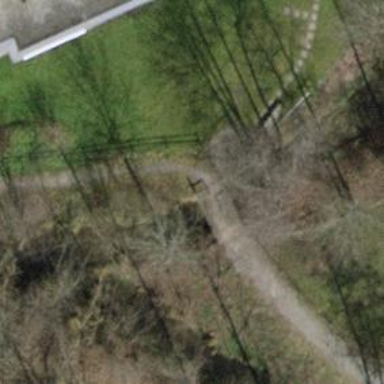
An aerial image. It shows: Footway bridge with unpaved surface.